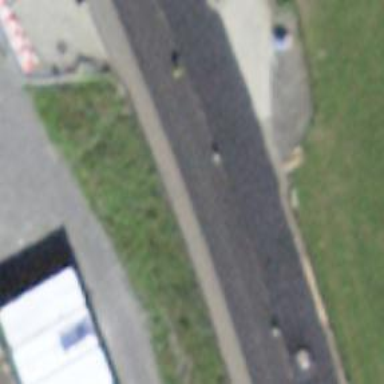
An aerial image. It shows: Primary highway with asphalt surface and separate sidewalk.